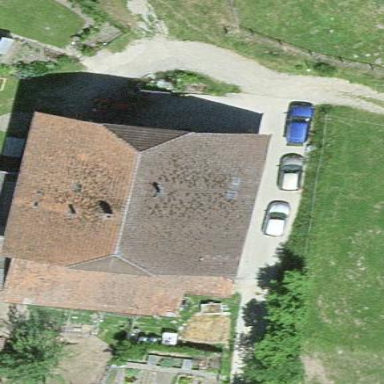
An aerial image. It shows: Farmyard area.